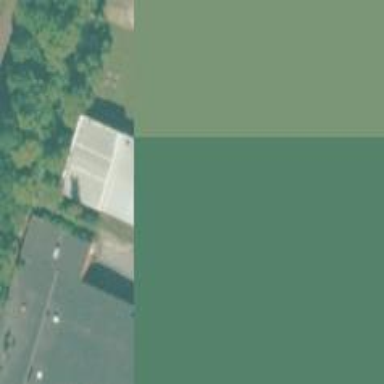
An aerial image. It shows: Commercial building.